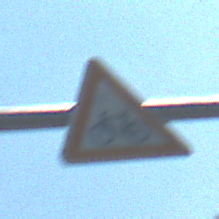
Verkehrszeichen: RadverkehrRechts
Umgebung: Outdoor, Urban
Tageszeit: Midday
Wetter: Clear
Licht: Natural
Jahreszeit: NotSpecified
Kontrast: HighContrast